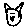
Label: cat